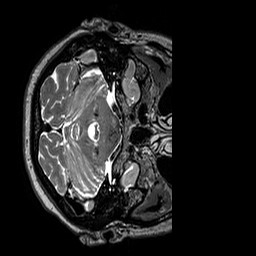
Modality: T2w
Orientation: axial
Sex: female
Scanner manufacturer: siemens
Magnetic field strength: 3 T
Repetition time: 3.2 s
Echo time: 0.409 s